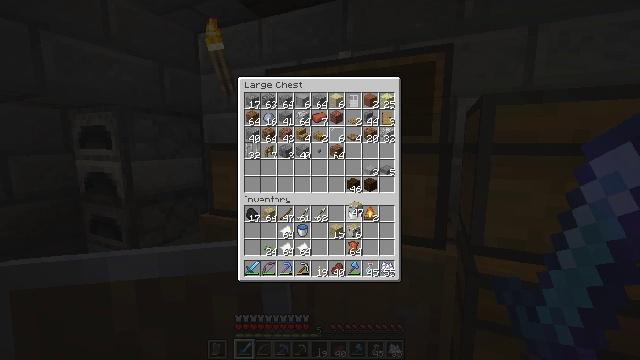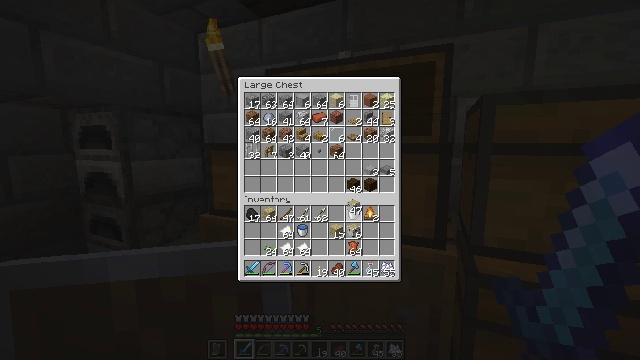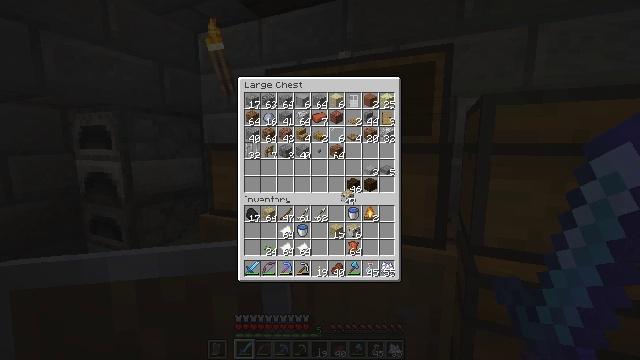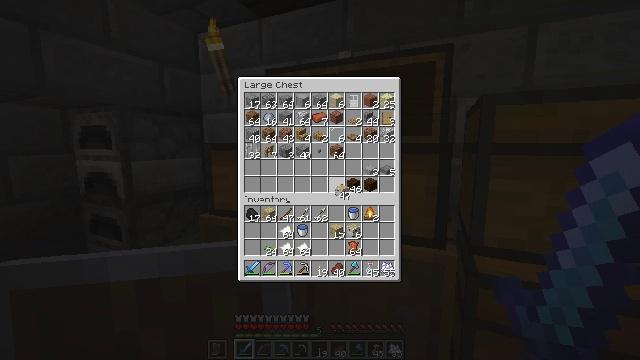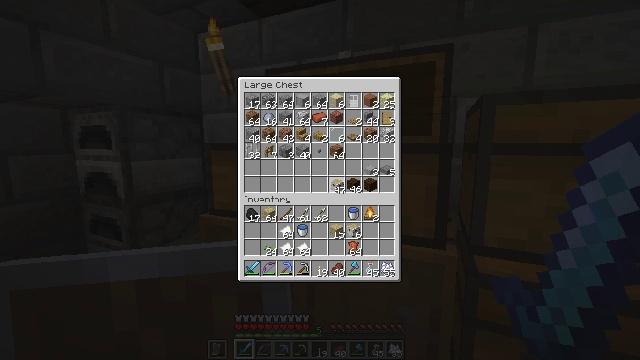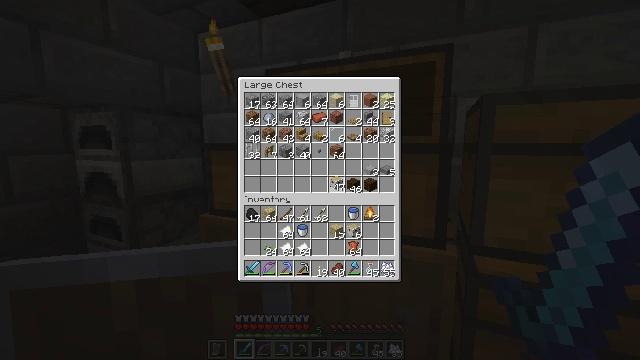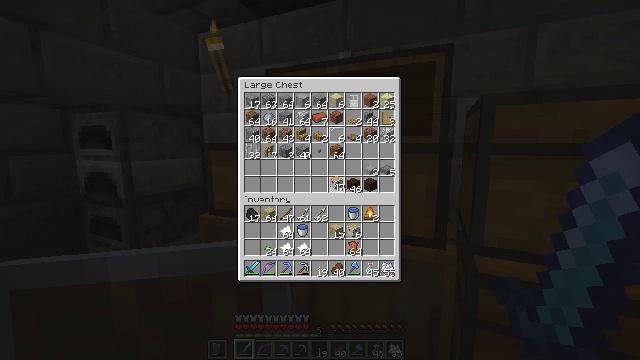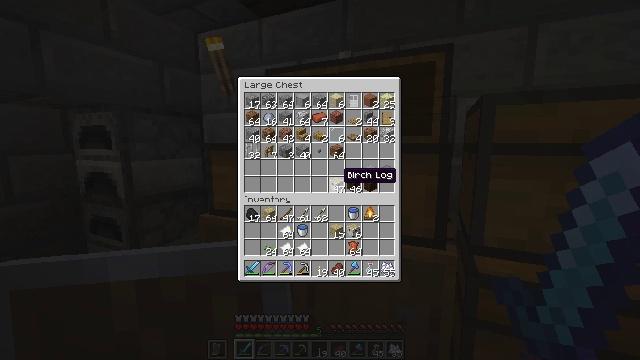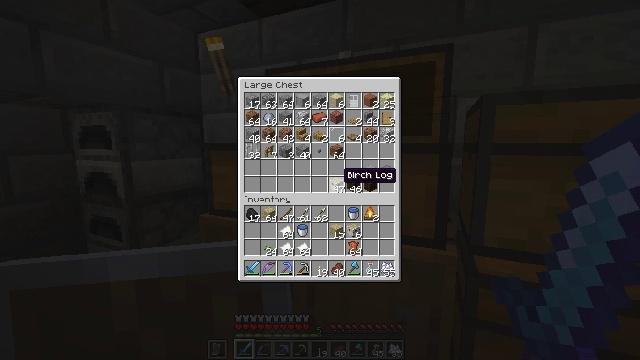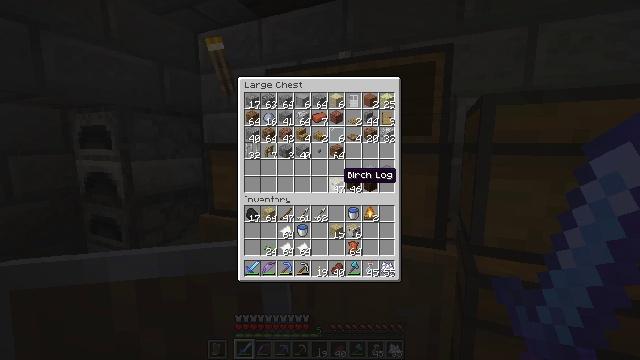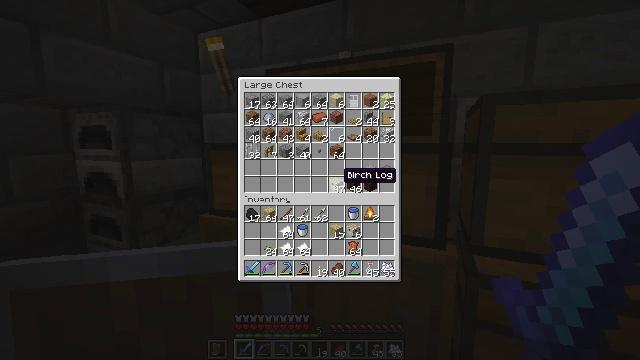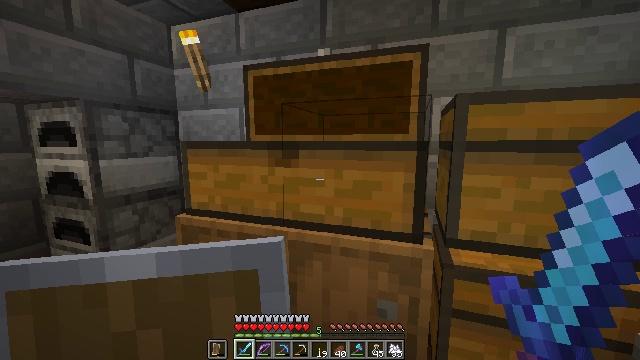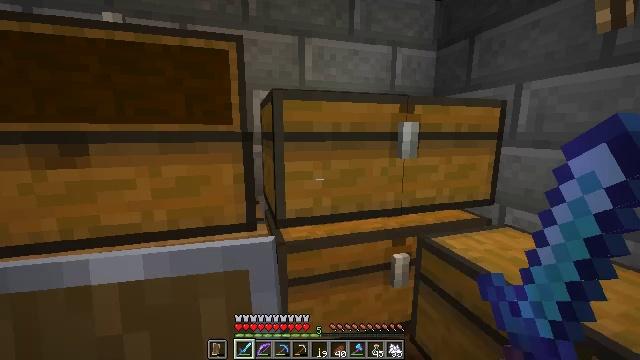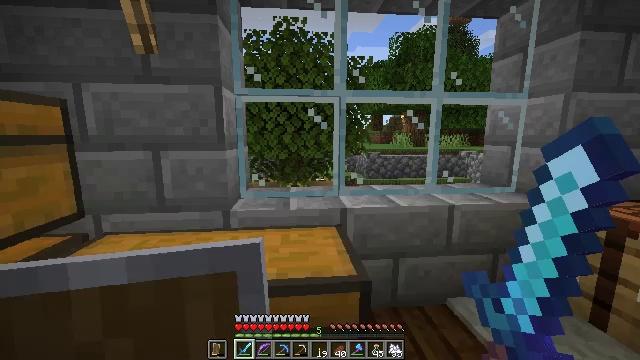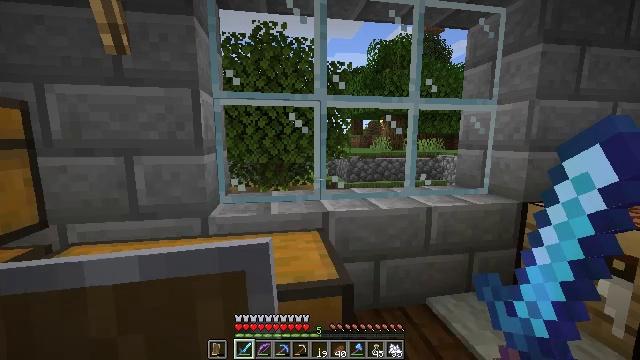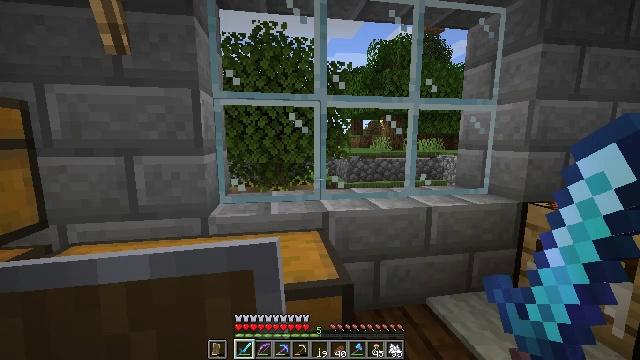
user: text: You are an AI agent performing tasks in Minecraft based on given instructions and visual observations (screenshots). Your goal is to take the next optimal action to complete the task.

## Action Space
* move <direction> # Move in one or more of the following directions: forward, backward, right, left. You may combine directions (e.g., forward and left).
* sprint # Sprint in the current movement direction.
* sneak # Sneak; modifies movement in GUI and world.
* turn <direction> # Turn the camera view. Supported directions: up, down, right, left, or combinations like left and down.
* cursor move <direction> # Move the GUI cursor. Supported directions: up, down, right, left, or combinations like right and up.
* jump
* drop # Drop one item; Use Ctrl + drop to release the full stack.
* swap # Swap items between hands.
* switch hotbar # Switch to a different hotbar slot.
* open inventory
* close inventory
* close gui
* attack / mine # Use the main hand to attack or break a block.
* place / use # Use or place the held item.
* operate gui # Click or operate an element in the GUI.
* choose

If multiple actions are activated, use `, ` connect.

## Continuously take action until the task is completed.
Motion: motion action
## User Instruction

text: Interact with the crafting table to craft a campfire.
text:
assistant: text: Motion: no_op
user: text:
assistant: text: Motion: cursor move up
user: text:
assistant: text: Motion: no_op
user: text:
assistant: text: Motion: no_op
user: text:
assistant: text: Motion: no_op
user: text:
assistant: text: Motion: operate gui
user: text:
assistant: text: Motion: no_op
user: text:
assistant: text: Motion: no_op
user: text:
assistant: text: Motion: no_op
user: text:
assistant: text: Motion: no_op
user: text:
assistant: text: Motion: cursor move right
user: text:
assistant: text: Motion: turn right and down, close gui
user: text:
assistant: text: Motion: turn right
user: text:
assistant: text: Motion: turn right
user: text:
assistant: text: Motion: no_op
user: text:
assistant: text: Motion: turn right
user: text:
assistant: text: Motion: turn right and down
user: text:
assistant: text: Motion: move forward, turn right and down
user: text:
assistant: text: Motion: move forward, turn left
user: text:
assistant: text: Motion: move forward
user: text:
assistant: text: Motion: move forward, use / place
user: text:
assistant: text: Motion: use / place
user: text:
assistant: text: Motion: no_op
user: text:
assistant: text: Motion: no_op
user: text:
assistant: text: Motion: no_op
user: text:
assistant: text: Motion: open gui
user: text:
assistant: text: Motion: no_op
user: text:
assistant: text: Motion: no_op
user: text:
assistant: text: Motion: no_op
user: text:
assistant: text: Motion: cursor move left